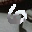
Label: 6